Question: In : 'NSUserDefaults' does not work in (iPhone 5, iPhone 6, etc, simulators).
If you test on real devices, it works perfect. Someone know how to send this information to Apple? I have tried to contact Apple, but I have not received answer.
because in my country is not yet available.
My code (is an example) that works perfect on devices:
'''
NSUserDefaults *defaults = [NSUserDefaults standardUserDefaults];
NSString *appTheme = [defaults objectForKey:@"theme_preference"];
if ([appTheme isEqualToString:@"color0"]) {
} else {
}
'''
Probably, I did not expressed myself clearly.
The user, in "iPhone o iPad Settings" must change the settings parameters of the application.
The settings are implemented by the "Root.plist" of the "Settings.bundle".
That is, I try to test the user changes the parameters of the application. But in the source code I do not see these changes.

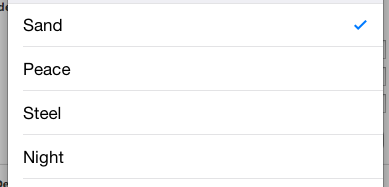
Answer: Today I finally have fixed the problem. I have installed the latest update of Xcode (Version 6.1) and then I have reset the simulator.
Then I have accessed to my settings App. Until you open the settings of your application, settings are not copied in simulator (or real device)